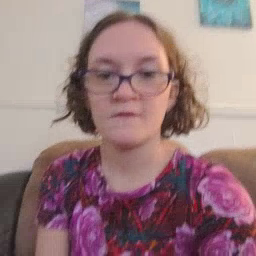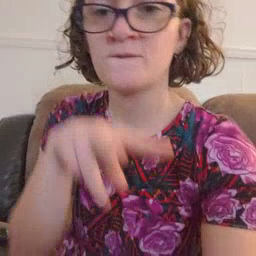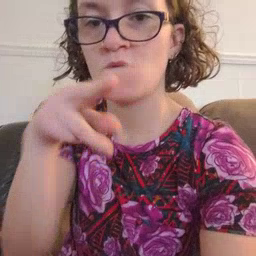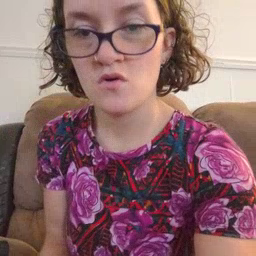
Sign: fall